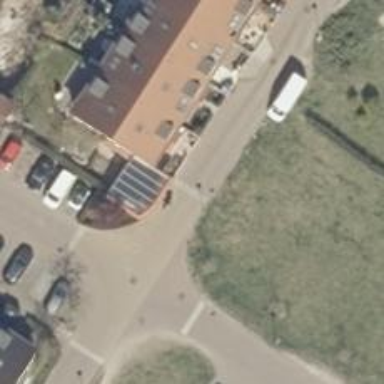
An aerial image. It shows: Table-style traffic calming feature.